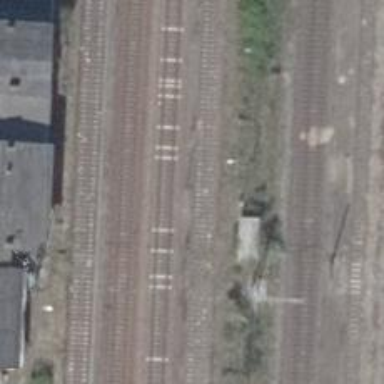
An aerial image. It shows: Railway service station.